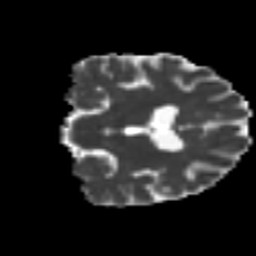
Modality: MD
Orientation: coronal
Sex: female
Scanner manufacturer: ge
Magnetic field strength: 3 T
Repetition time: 7 s
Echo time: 0.08 s